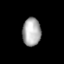
Tissue: lung
Cell type: Endothelial cells
Senescence score: 0.633
Nuclear area (px): 510
Mean DAPI intensity: 170.139